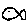
Label: fish